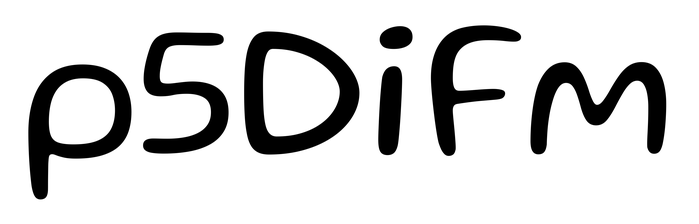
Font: Gluten_Light